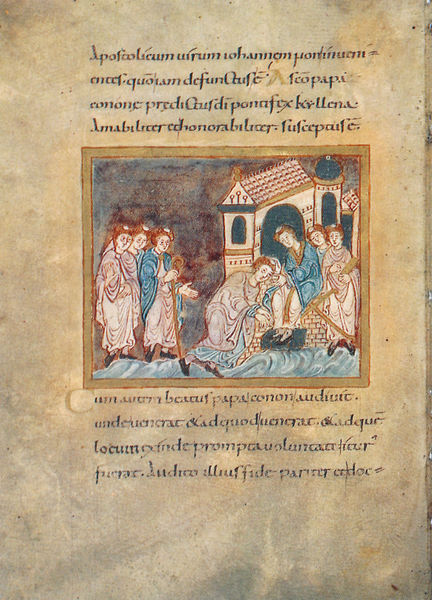
Titel: Kiliansvita
Institution: Hannover, Niedersäschische Landesbibliothek
Schlagwörter: blau, fuß, mann, wasser, fluss, gelb, grün, menschen, braun, fenster, männer, dach, gebäude, haus, rot, beige, bibel, johannes, rahmen, schüssel, stehen, kirche, geistlicher, turm, füße, schrift, wellen, schuhe, stab, mauer, ziegel, bischof, könig, thron, inschrift, waschen, buch, kloster, seite, schwert, text, knien, pergament, christus, christlich, mönch, geistliche, mönche, taufe, christentum, handschrift, waschung, latein, apostel, buchmalerei, johannis, kreiuz, illumination, fußwaschung, füé